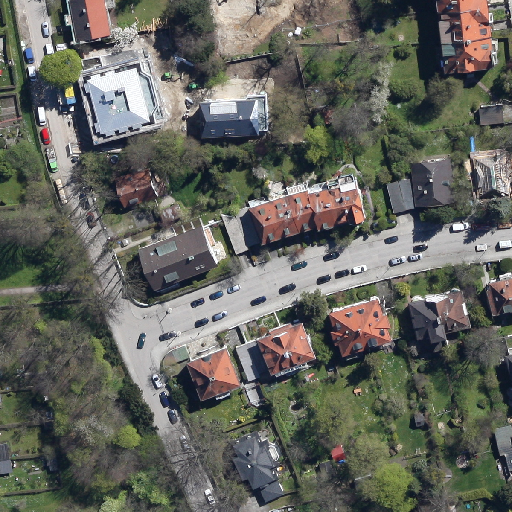
Referring expression: vehicle in the parking area